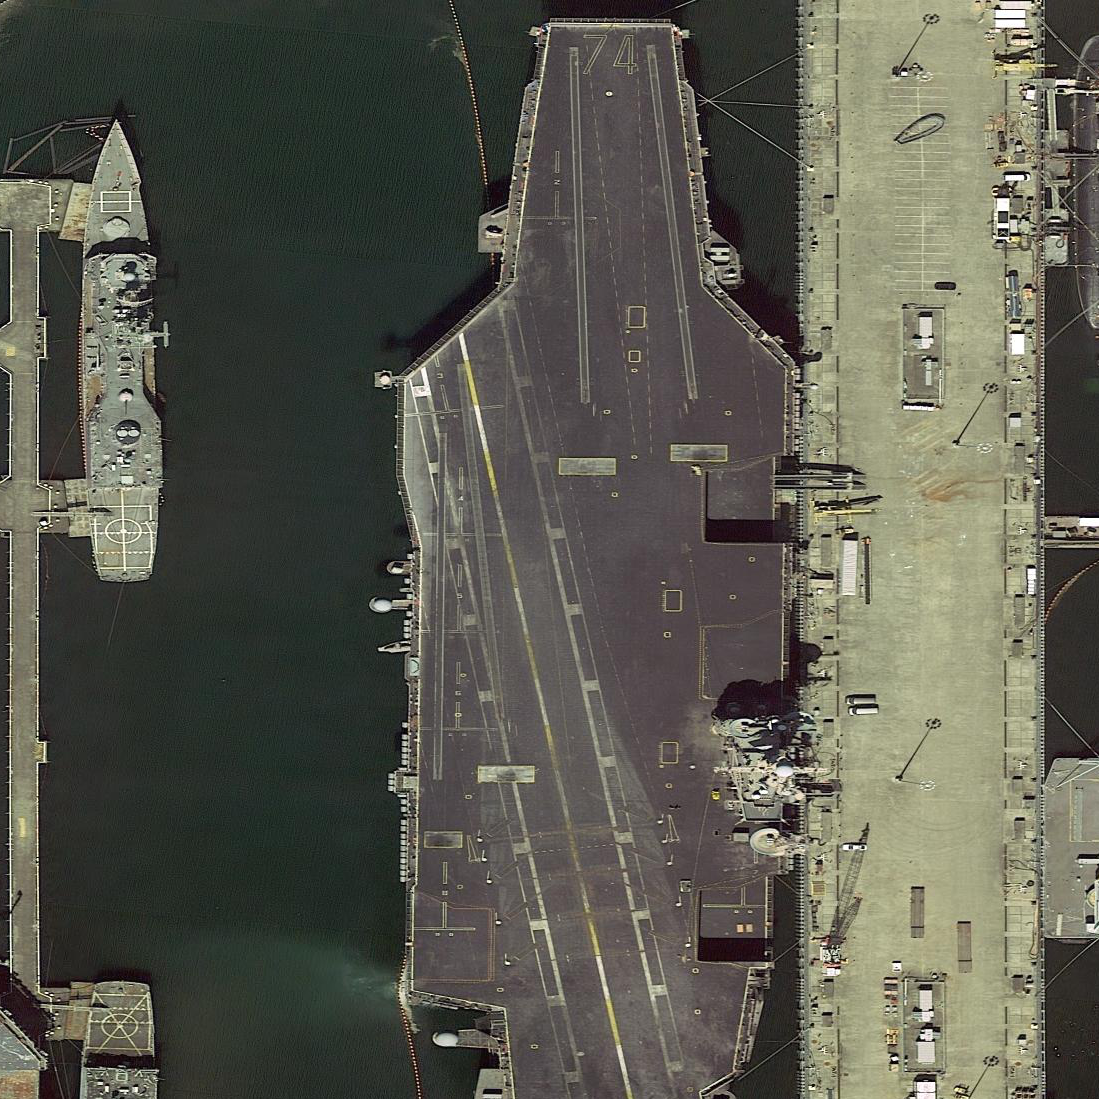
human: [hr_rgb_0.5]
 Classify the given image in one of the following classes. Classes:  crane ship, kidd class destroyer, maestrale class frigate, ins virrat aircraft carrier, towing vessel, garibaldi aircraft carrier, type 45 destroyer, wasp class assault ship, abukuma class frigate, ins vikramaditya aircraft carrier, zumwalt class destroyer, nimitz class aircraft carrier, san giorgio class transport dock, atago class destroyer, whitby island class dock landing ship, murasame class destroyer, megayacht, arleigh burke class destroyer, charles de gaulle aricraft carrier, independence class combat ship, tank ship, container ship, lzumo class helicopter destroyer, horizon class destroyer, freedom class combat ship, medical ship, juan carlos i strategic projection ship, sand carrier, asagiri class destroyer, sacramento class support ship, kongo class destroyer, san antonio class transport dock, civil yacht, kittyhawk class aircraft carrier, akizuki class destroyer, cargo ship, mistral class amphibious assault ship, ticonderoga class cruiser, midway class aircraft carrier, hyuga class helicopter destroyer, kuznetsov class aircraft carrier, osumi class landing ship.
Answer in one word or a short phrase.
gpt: Nimitz class aircraft carrier